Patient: sex F, age 60
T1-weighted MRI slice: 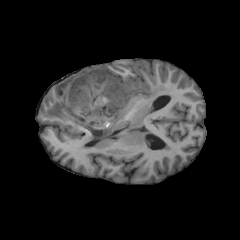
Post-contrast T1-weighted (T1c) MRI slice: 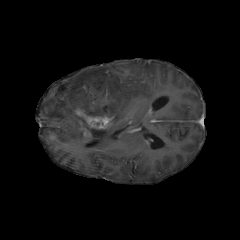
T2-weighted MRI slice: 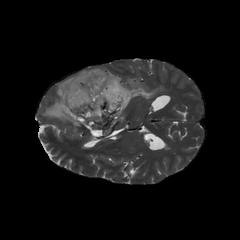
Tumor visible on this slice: yes
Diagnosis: Astrocytoma, IDH-mutant
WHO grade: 3